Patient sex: M
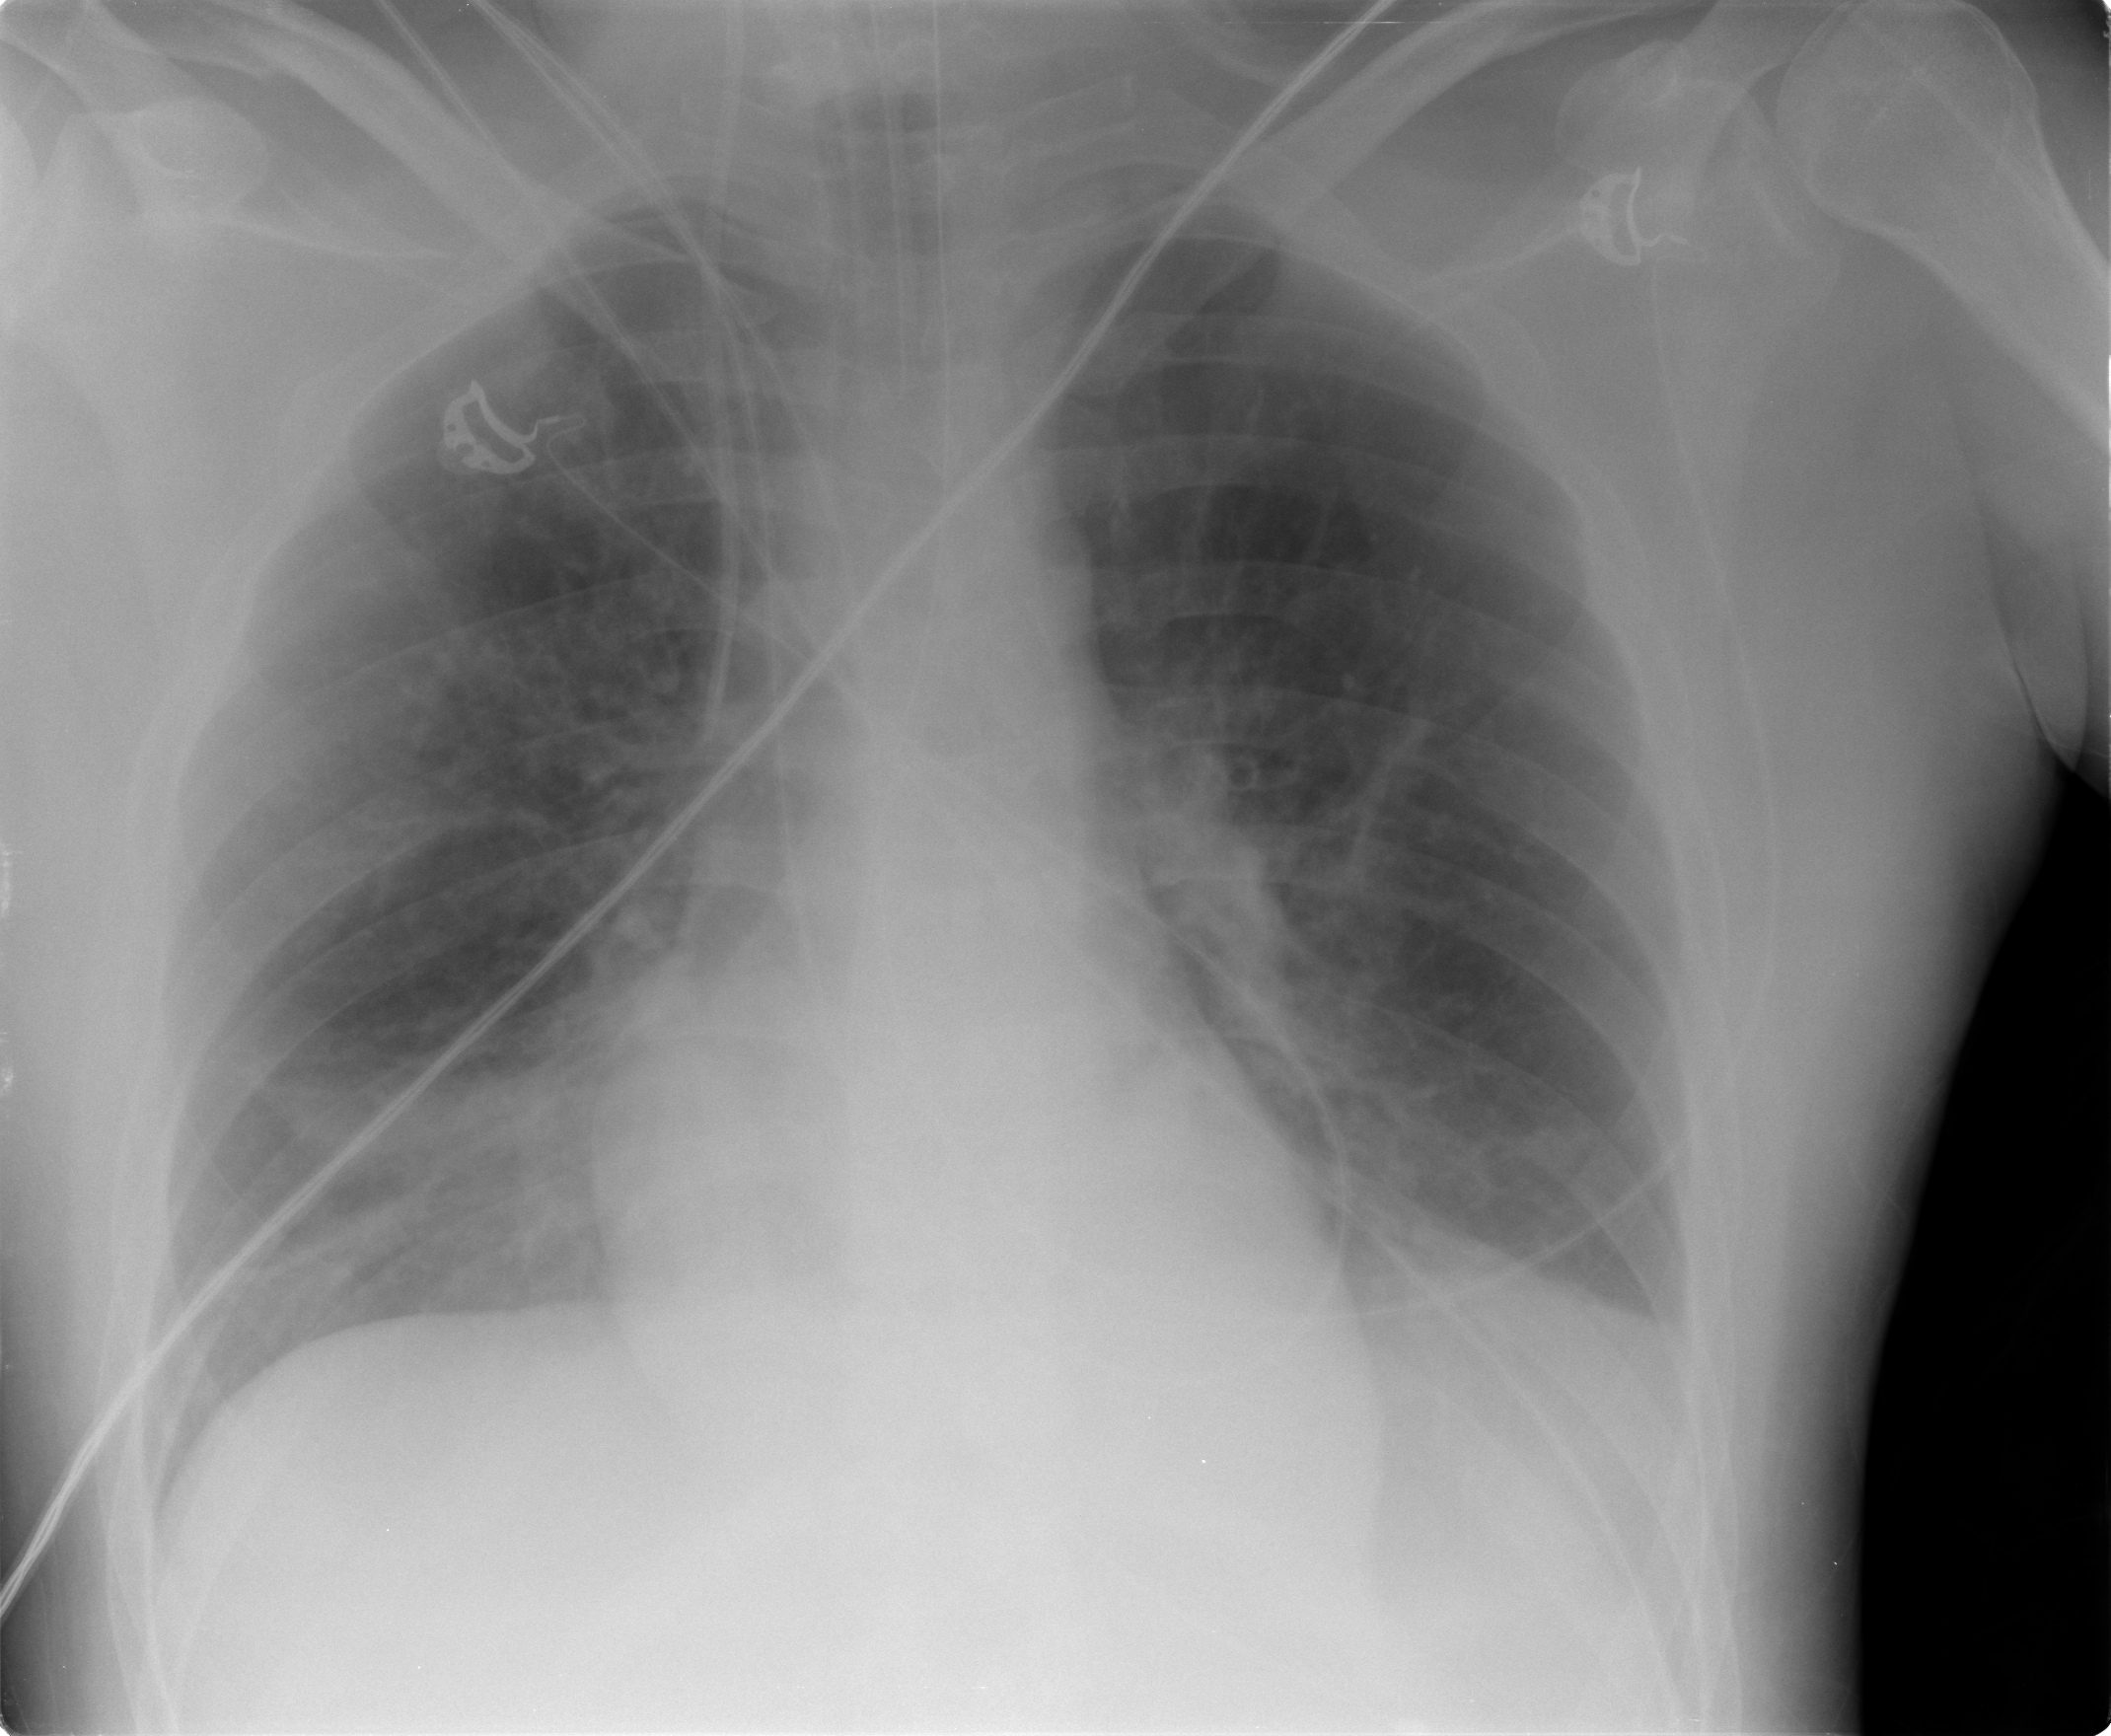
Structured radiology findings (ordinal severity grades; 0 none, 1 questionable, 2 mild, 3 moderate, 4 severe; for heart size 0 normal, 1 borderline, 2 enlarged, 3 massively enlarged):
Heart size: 0
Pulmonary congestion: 0
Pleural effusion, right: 0
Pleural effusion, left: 1
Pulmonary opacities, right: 2
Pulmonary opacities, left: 0
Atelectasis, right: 2
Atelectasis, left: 2